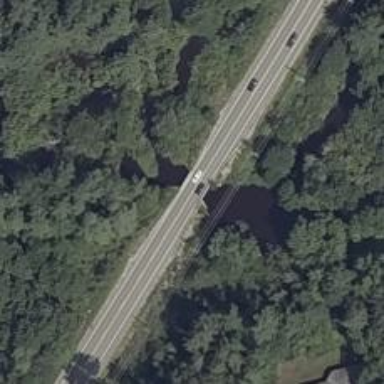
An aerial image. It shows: Secondary road on asphalt bridge.